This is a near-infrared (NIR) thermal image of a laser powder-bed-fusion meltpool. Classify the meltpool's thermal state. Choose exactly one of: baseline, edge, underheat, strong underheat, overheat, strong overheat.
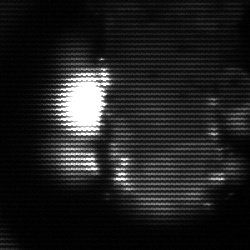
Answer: strong underheat